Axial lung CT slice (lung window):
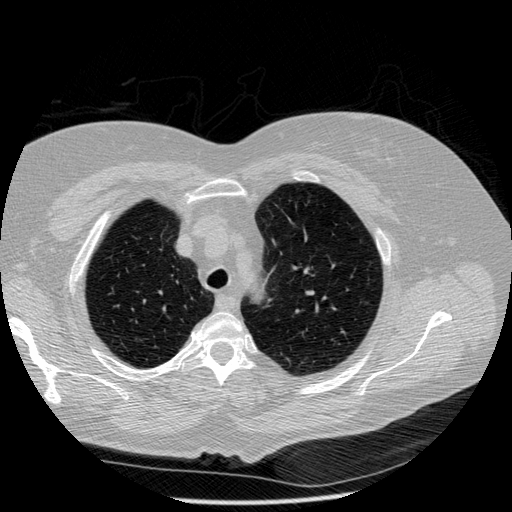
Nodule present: no